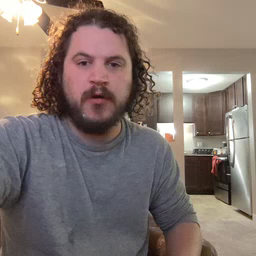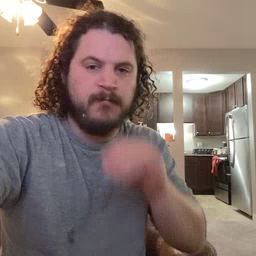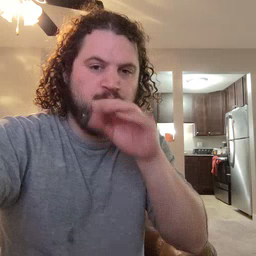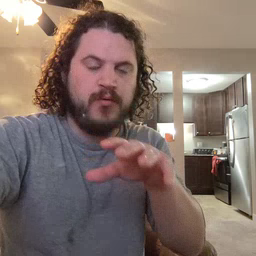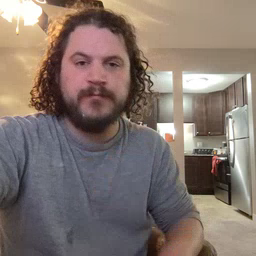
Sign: blow